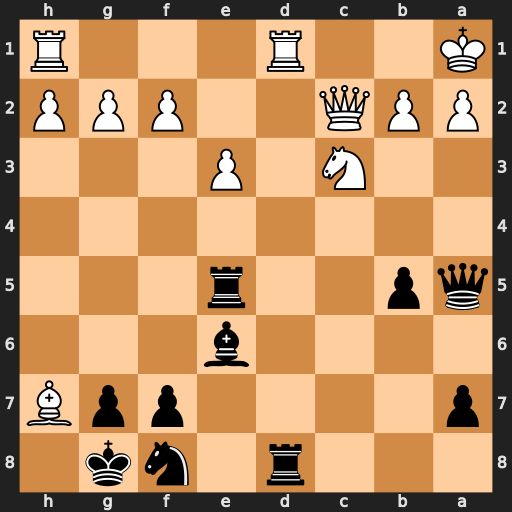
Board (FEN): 3r1nk1/p4ppB/4b3/qp2r3/8/2N1P3/PPQ2PPP/K2R3R
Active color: b
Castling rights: -
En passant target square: -
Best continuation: Nxh7 Rxd8+ Qxd8